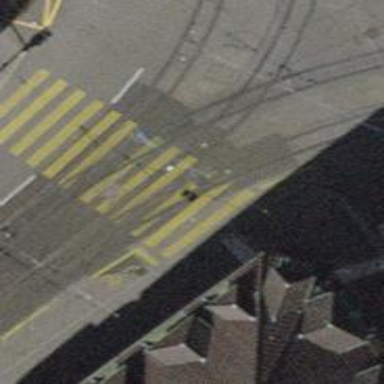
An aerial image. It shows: Tram crossing on the railway.